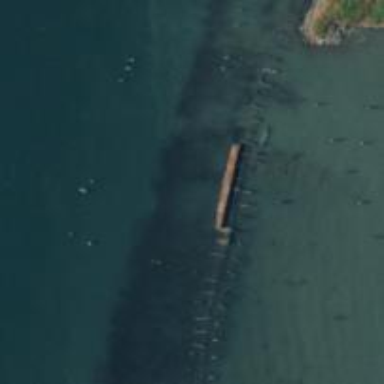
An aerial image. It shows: Pier that is in ruins.